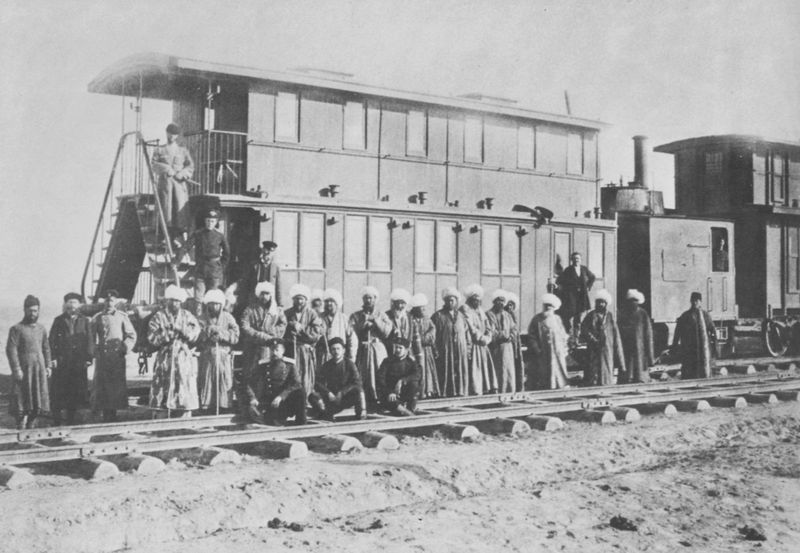
Titel: Die erste Lokomotive, die den Amu-Darja überquerte
Künstler: Russischer Photograph
Standort: Helsinki
Institution: Suomen Kansallismuseo
Schlagwörter: gruppe, himmel, mann, weiß, baumstämme, landschaft, menschen, sand, sitzen, fenster, grau, hell, licht, männer, schwarz, dach, haus, stehen, steine, gruppenporträt, erde, arbeit, kamin, räder, schornstein, arbeiten, afrika, zug, arbeiter, wagen, böschung, dampf, leiter, stämme, treppe, soldaten, reflexe, balken, bohlen, geländer, stufe, stufen, lichtreflexe, befestigung, foto, fotografie, photographie, eisen, maschine, orient, himmeö, hocken, schwarz weiss, uniform, uniformen, soldat, bahnhof, mäntel, posieren, gruppenbild, photo, arabisch, bahn, eisenbahn, lok, lokomotive, gleis, gleise, schiene, schienen, indien, turban, einweihung, arabien, türkei, bau, bahnen, turbane, dampfmaschine, waggon, dampflock, kaftan, trasse, waggons, bagdad bahn, befestigen, britische kolonie, doppelwaggons, eisenbahnlinie, gruppenprotrait, schienenstrang, schwellen